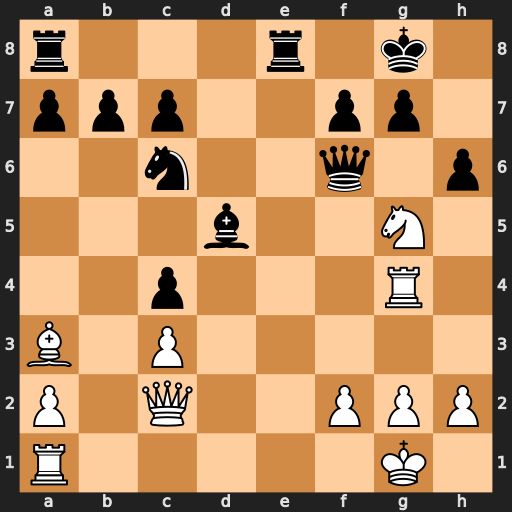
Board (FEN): r3r1k1/ppp2pp1/2n2q1p/3b2N1/2p3R1/B1P5/P1Q2PPP/R5K1
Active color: w
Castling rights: -
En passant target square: -
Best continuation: Qh7#